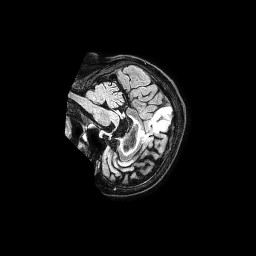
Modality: FLAIR
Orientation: sagittal
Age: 60
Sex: female
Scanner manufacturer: philips
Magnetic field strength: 1.5 T
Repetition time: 4.8 s
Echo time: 0.3 s